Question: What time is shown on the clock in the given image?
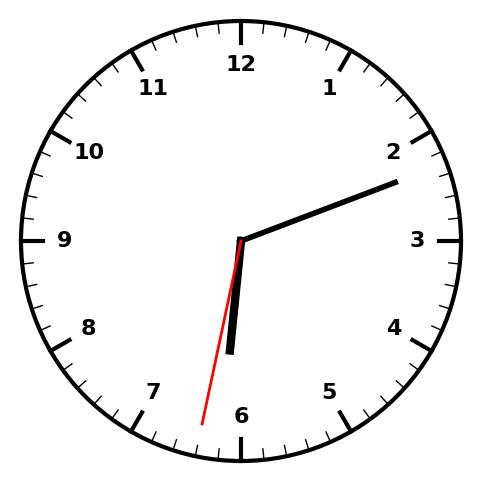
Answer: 06:11:32